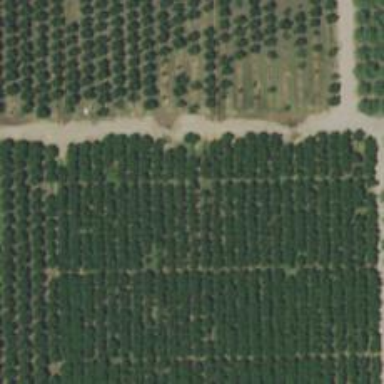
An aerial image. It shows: Orchard.